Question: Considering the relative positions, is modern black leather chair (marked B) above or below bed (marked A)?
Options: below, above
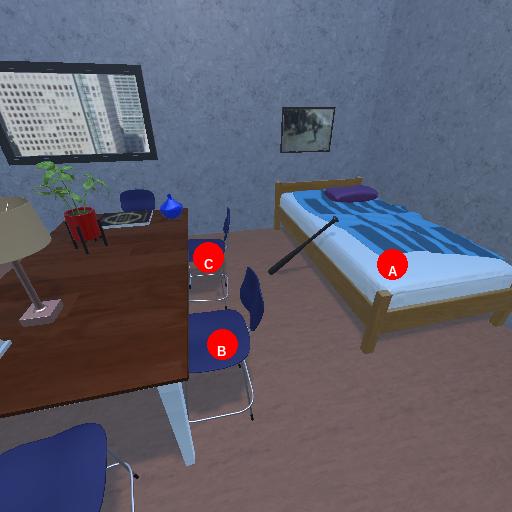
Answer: below